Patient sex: M
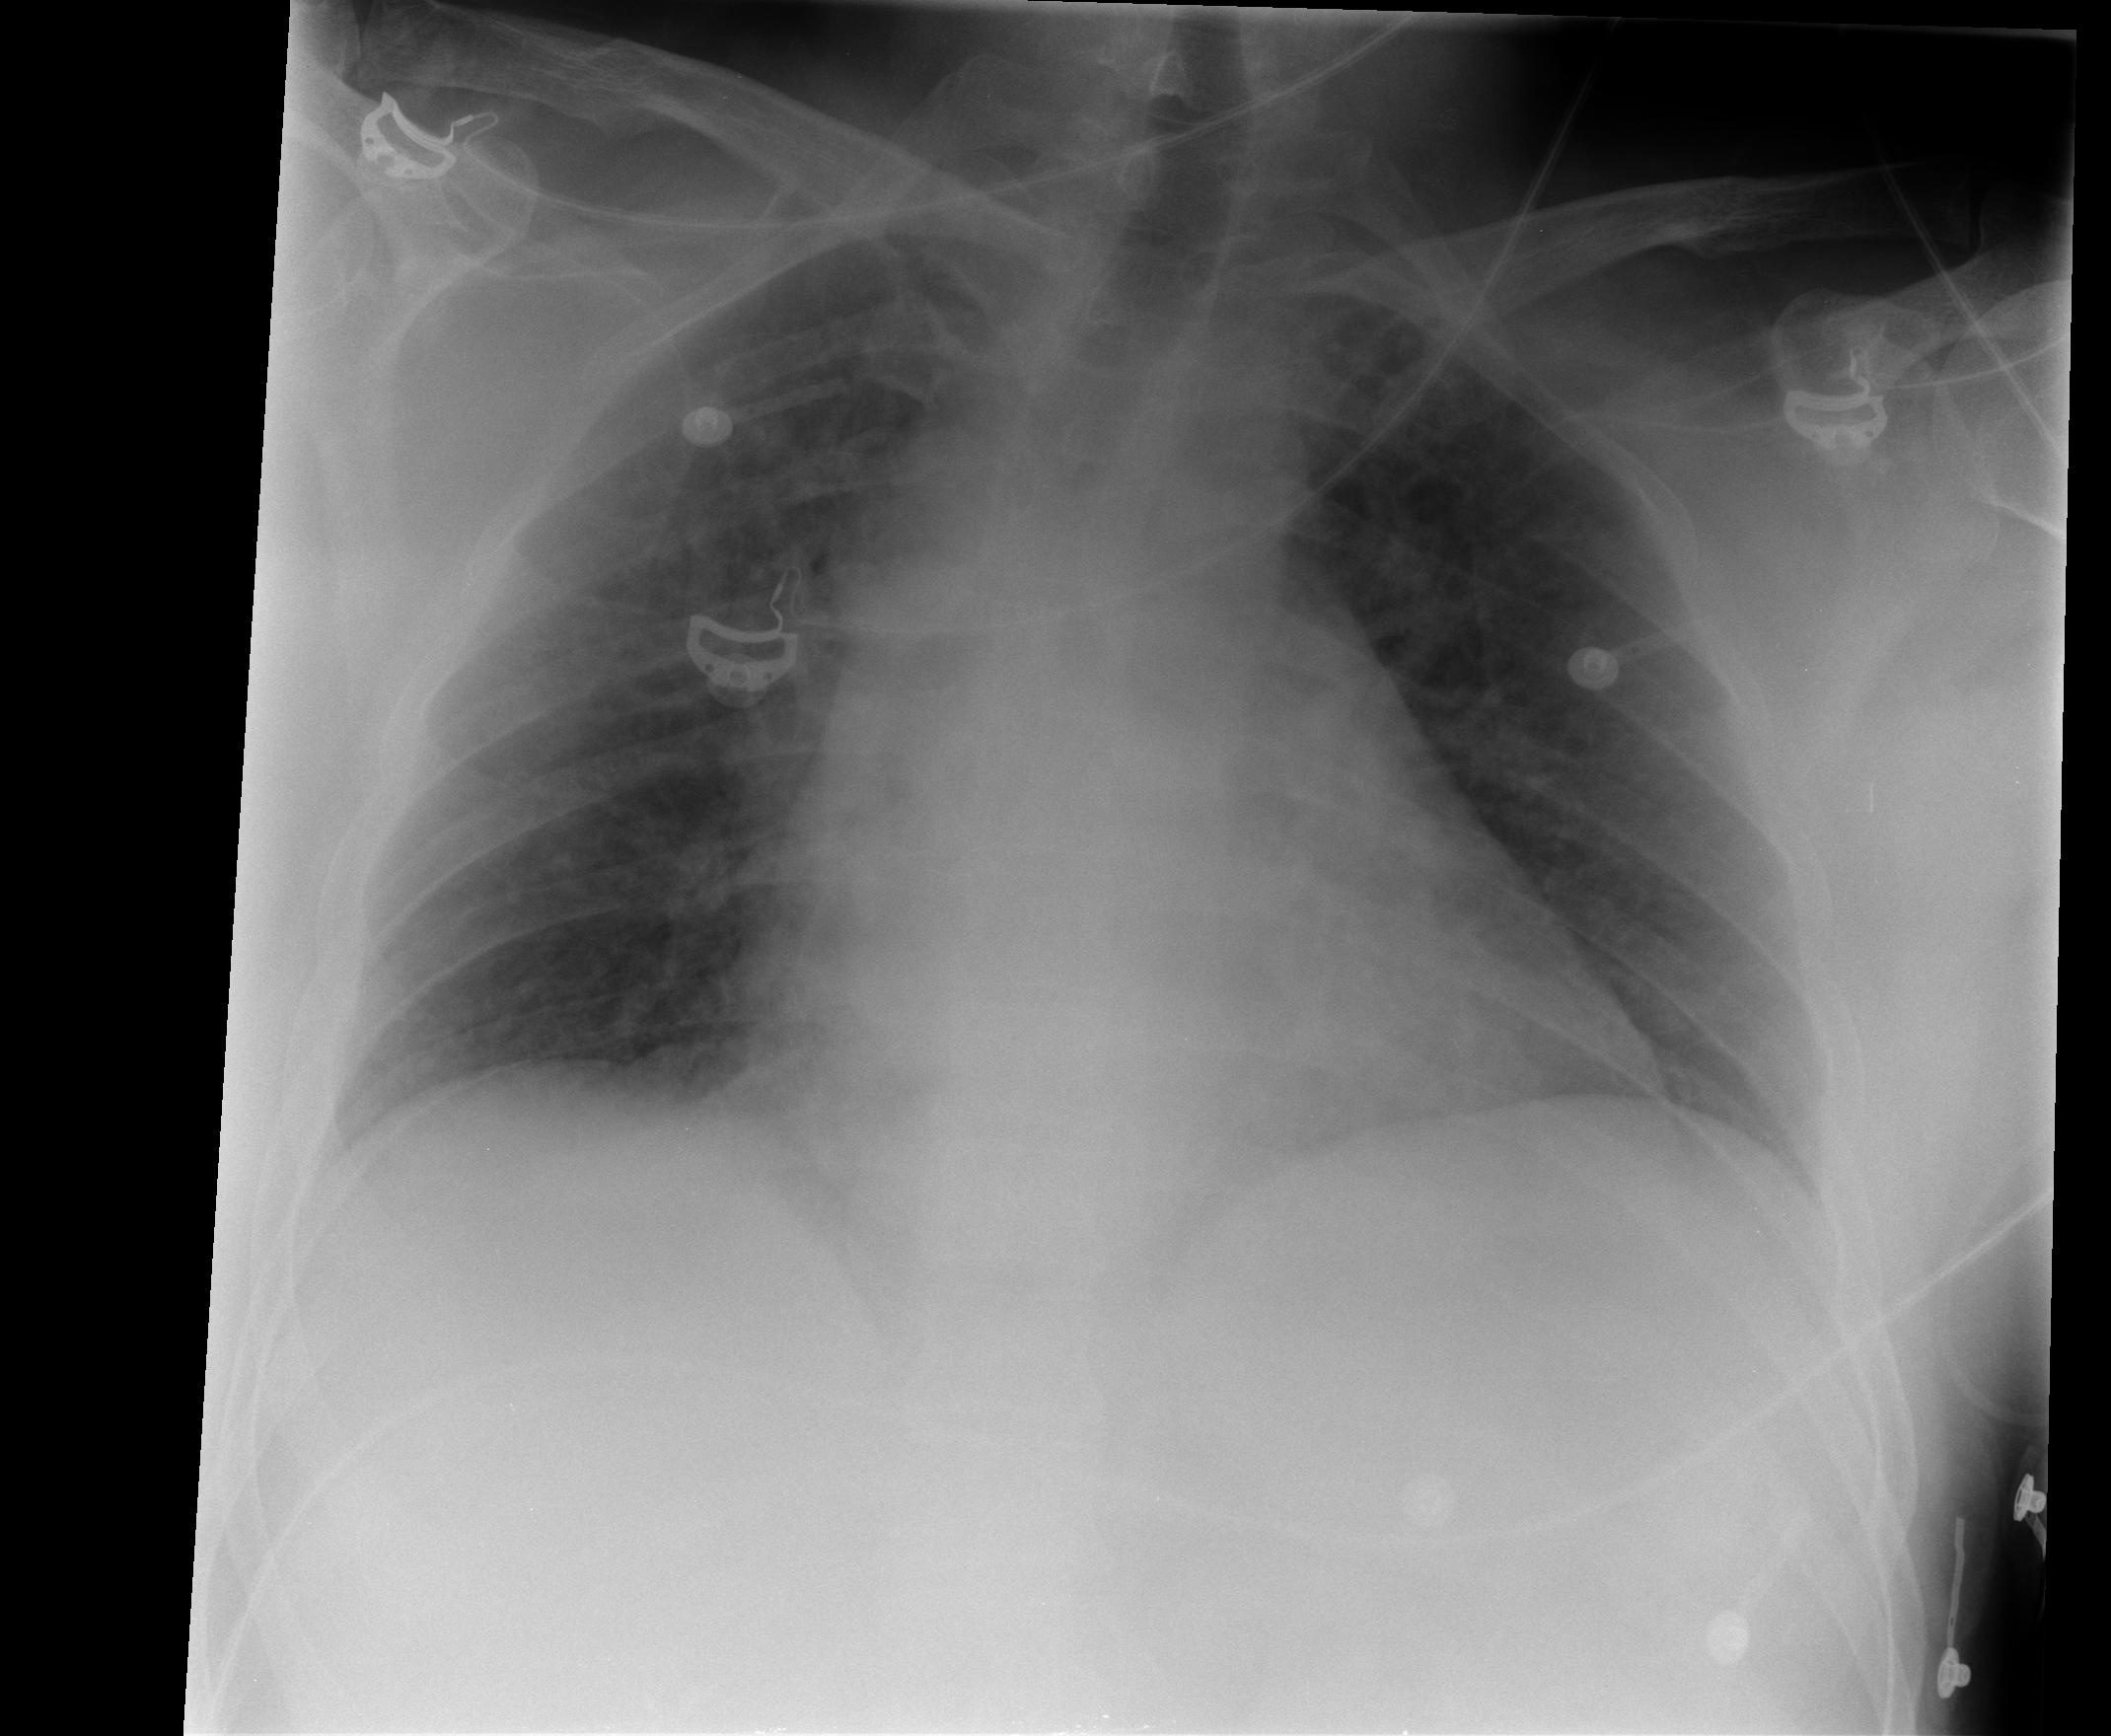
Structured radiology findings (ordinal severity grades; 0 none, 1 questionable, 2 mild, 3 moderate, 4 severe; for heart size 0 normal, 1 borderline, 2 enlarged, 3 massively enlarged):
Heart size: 2
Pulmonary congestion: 2
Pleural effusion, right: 0
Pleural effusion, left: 0
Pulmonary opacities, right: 0
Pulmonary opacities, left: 0
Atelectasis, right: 1
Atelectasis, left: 1